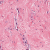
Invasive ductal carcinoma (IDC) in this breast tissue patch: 0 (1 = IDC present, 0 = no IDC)